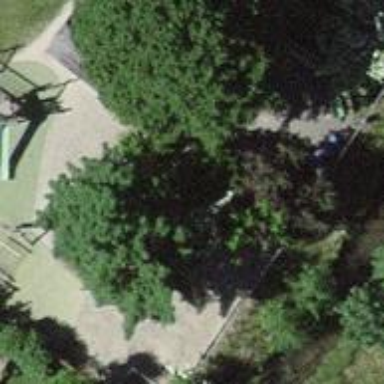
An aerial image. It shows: Playground area for leisure activities on the land.